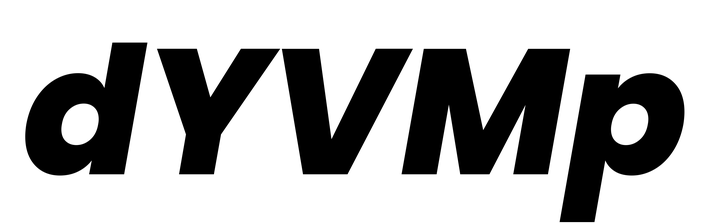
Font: Poppins-ExtraBoldItalic